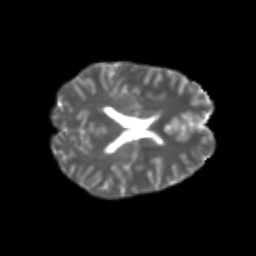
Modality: T2w
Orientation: axial
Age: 23
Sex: male
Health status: healthy
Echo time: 0.074 s